Question: I have a requirement where my login form has pasword entry in the form of buttons.
This is my layout xml.
'''
<RelativeLayout xmlns:android="http://schemas.android.com/apk/res/android"
xmlns:tools="http://schemas.android.com/tools"
android:layout_width="match_parent"
android:layout_height="match_parent"
android:paddingBottom="@dimen/activity_vertical_margin"
android:paddingLeft="@dimen/activity_horizontal_margin"
android:paddingRight="@dimen/activity_horizontal_margin"
android:paddingTop="@dimen/activity_vertical_margin"
android:background= "@android:color/black"
tools:context=".LoginActivity" >
<TextView
android:id="@+id/textView3"
android:layout_width="wrap_content"
android:layout_height="wrap_content"
android:layout_alignLeft="@+id/textView2"
android:layout_below="@+id/textView2"
android:layout_marginTop="26dp"
android:text="Password"
android:textColor="@android:color/darker_gray"
android:textAppearance="?android:attr/textAppearanceLarge" />
<Button
android:id="@+id/button1"
android:layout_width="65sp"
android:layout_height="65sp"
android:layout_alignLeft="@+id/textView3"
android:layout_below="@+id/textView3"
android:layout_marginTop="36dp"
android:text="0"
android:textColor="#00ff10"
android:textSize="45sp"
/>
<Button
android:id="@+id/Button02"
android:layout_width="65sp"
android:layout_height="65sp"
android:layout_alignBaseline="@+id/Button01"
android:layout_alignBottom="@+id/Button01"
android:layout_toRightOf="@+id/Button01"
android:textColor="#00ff10"
android:textSize="45sp"
android:text="0" />
<Button
android:id="@+id/Button03"
android:layout_width="65sp"
android:layout_height="65sp"
android:layout_alignBaseline="@+id/Button02"
android:layout_alignBottom="@+id/Button02"
android:layout_toRightOf="@+id/Button02"
android:textColor="#00ff10"
android:textSize="45sp"
android:text="0" />
<Button
android:id="@+id/Button01"
android:layout_width="65sp"
android:layout_height="65sp"
android:layout_alignBaseline="@+id/button1"
android:layout_alignBottom="@+id/button1"
android:layout_toRightOf="@+id/button1"
android:textColor="#00ff10"
android:textSize="45sp"
android:text="0" />
<Button
android:id="@+id/button2"
android:layout_width="wrap_content"
android:layout_height="wrap_content"
android:layout_alignRight="@+id/textView3"
android:layout_below="@+id/button1"
android:layout_marginTop="76dp"
android:textColor="@android:color/darker_gray"
android:text="Login" />
<Button
android:id="@+id/Button04"
android:layout_width="wrap_content"
android:layout_height="wrap_content"
android:layout_alignBaseline="@+id/button2"
android:layout_alignBottom="@+id/button2"
android:layout_alignLeft="@+id/Button02"
android:layout_marginLeft="18dp"
android:textColor="@android:color/darker_gray"
android:text="Reset" />
</RelativeLayout>
'''
This is Activity code snippet
'''
switch (v.getId()) {
case R.id.button1:
b3 = (Button)findViewById(R.id.button1);
int i3 = Integer.parseInt(b3.getText().toString());
if(i3<=8)
i3 = i3+1;
else
i3 = 0;
b3.setText(String.valueOf(i3));
break;
'''

Clicking on the buttons as many times will show the click number like a counter.
So if the password is 1234, click on the first button once, on second button twice
, on third button thrice and fourth button four times.
I have this implemented, but trying to figure out a way to hide the label using an asterisk *
after the user has clicked on the button and seen the entered value before the * shows up.
I would want to know if this can be done by this approach?
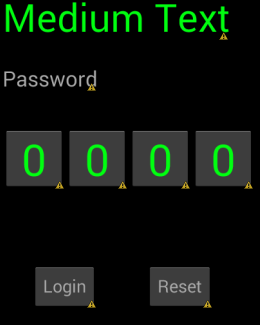
Answer: What you can do is on click of any of this buttons set the text of other buttons to *.
in 'Activity' create 4 int variables and 4 button variables.
'''
int pass1,pass2,pass3,pass4;
Button button1,button2,button3,button4;
'''
initialize all the buttons in 'onCreate'.
in onClick do:
'''
if(v.getId()==R.id.button1){
pass1=(pass1+1)%10;
button1.setText(""+pass1);
}else{
if(pass1!=0)
button1.setText("*");
}
if(v.getId()==R.id.button2){
pass2=(pass2+1)%10;
button2.setText(""+pass2);
}else{
if(pass2!=0)
button2.setText("*");
}
'''
same for all the buttons
Your password is:
'''
String password=""+pass1+pass2+pass3+pass4;
'''